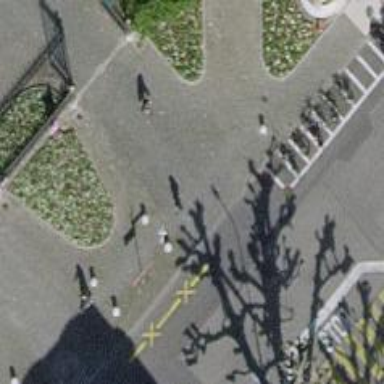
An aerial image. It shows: Sidewalk with sett surface.